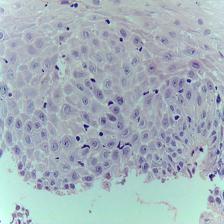
Diagnosis: Normal